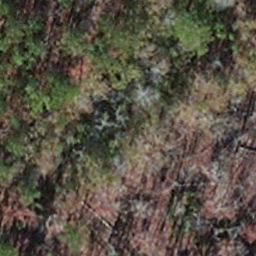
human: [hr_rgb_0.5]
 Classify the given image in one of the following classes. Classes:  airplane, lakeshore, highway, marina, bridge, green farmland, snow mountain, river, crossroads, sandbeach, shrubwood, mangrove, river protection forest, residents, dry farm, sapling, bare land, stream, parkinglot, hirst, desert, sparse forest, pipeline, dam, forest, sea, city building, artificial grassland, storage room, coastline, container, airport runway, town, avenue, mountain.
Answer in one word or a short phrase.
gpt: sapling